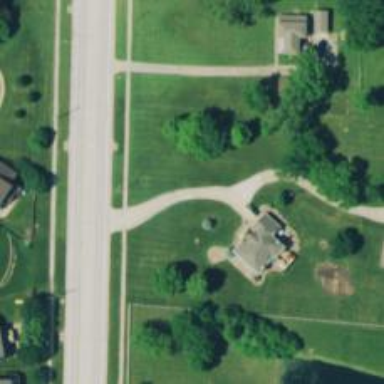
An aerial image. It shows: Driveway.